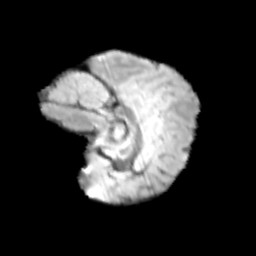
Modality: T2w
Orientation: sagittal
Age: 8
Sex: male
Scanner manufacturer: siemens
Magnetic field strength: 3 T
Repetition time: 3.8 s
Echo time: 0.07 s